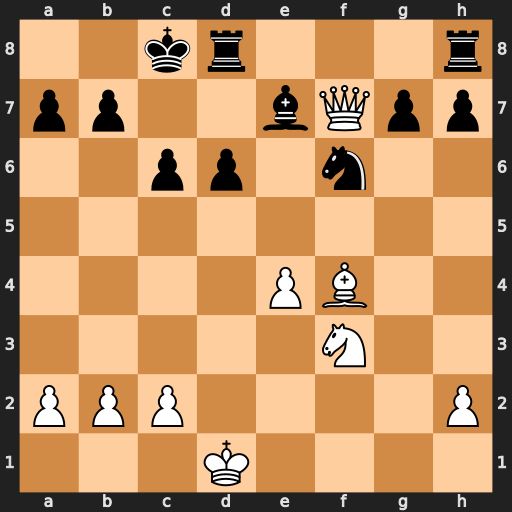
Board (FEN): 2kr3r/pp2bQpp/2pp1n2/8/4PB2/5N2/PPP4P/3K4
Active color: w
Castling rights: -
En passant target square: -
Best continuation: Qxe7 Rd7 Qe6